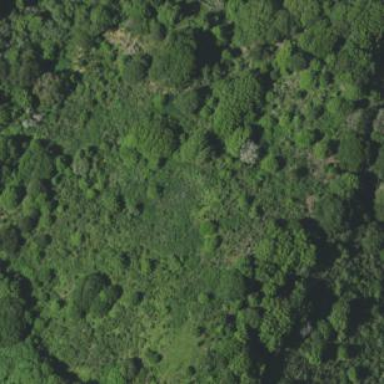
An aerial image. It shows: Patch of scrub vegetation.